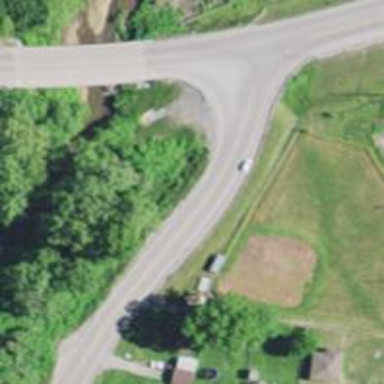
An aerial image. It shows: Secondary road.